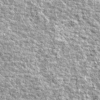
Label: not_dusty